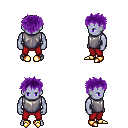
a pixel art fantasy rpg character, male body template, dark elf, purple skin, steel chest armor, red pants, purple bedhead hairstyle, gold boots, four views (front, back, left, right), 2x2 character sprite sheet, small pixel art, hard edges, no anti-aliasing